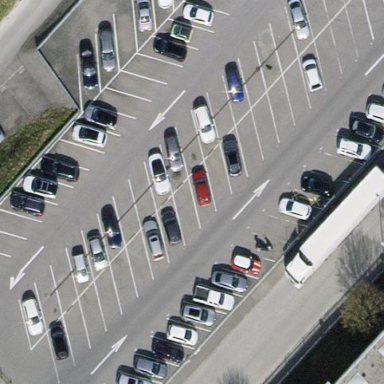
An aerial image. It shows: Parking area.